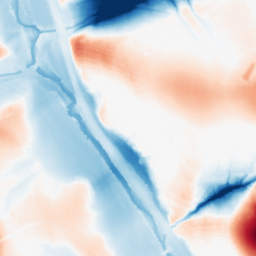
Category: morphological
Decomposition family: morphological
Decomposition parameters: operation: average
size: 50
Upsampling method: bicubic
Upsampling parameters: scale: 2
Upsampling scale: 2